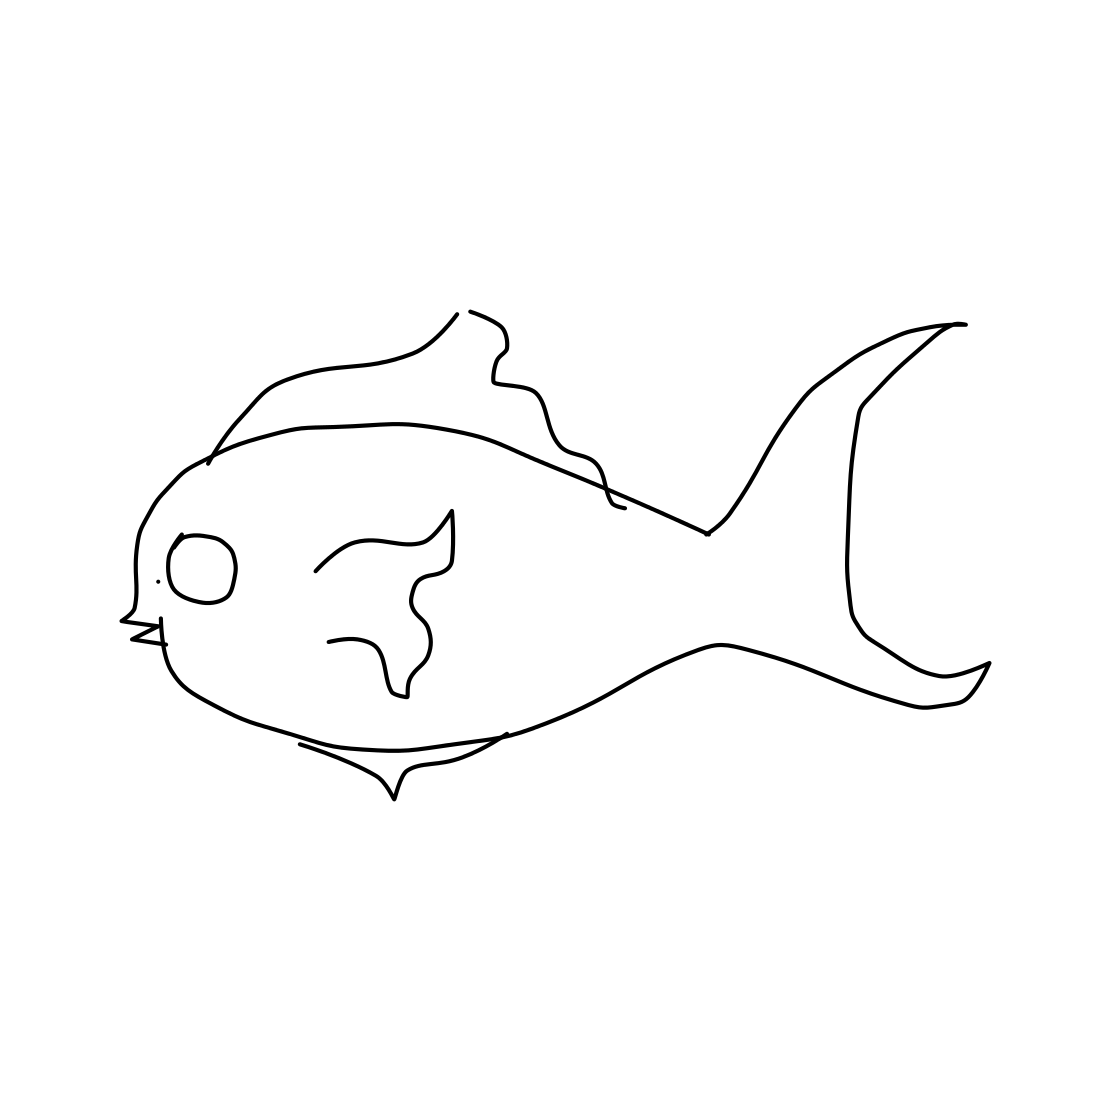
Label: fish